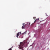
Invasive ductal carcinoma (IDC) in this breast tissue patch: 0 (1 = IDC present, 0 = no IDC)